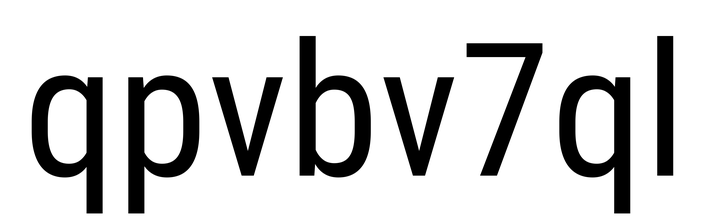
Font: Roboto_Condensed_Regular